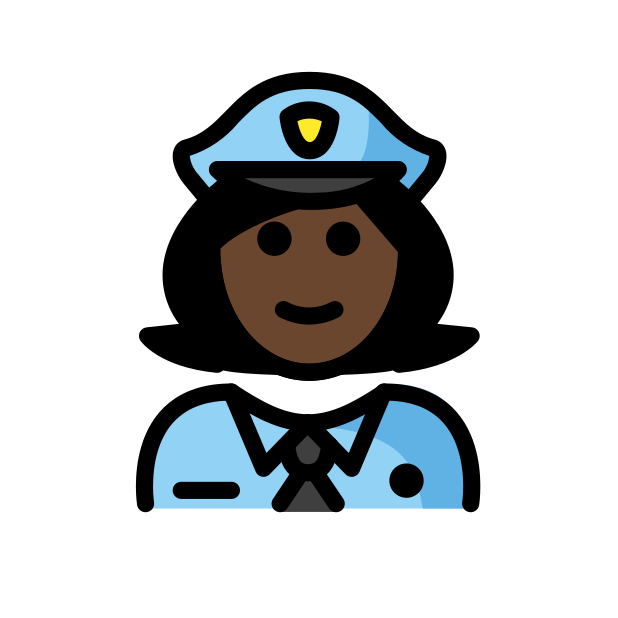
woman police officer: dark skin tone